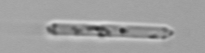
Label: Cerataulina_pelagica